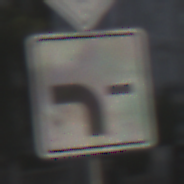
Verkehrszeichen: VerlaufVorfahrtsstrasse6
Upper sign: Vorfahrtsstrasse
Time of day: MorningAfternoon
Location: Outdoor (Urban)
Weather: PartlyCloudy
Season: NotSpecified
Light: Natural